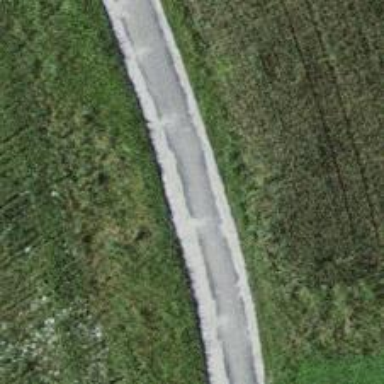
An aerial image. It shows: Unclassified road with asphalt surface.